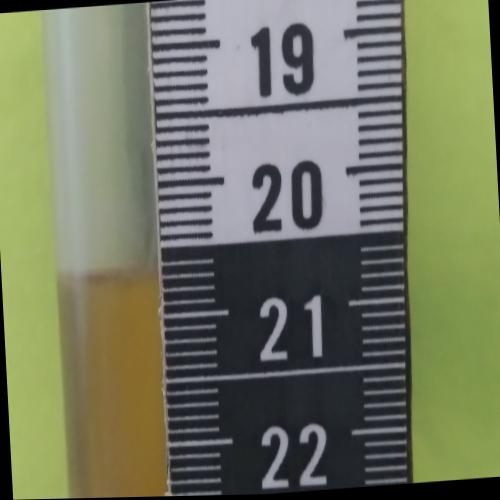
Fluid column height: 20.7 cm